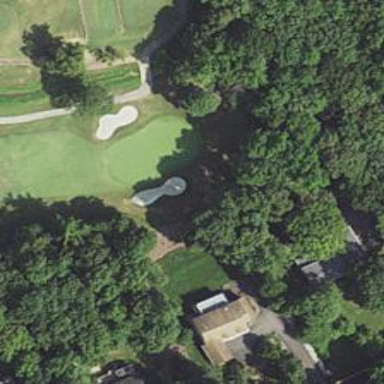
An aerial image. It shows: View of golf hole.